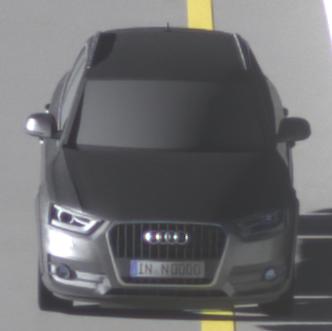
Make: Audi
Model: Q3 1.4 TFSI
Detailed model: Q3 (8U)
Model produced from: 2013/07
Model produced until: 2014/10
Doors: 5
Color: gray
Road condition: dry road
Daytime: sunrise or sunset
Contrast: high contrast